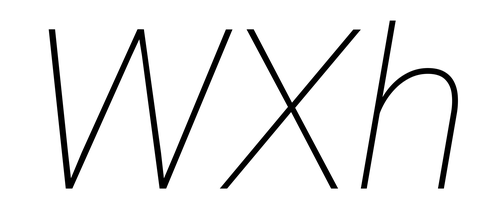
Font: Roboto-Italic_Thin_Italic